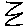
Label: zigzag